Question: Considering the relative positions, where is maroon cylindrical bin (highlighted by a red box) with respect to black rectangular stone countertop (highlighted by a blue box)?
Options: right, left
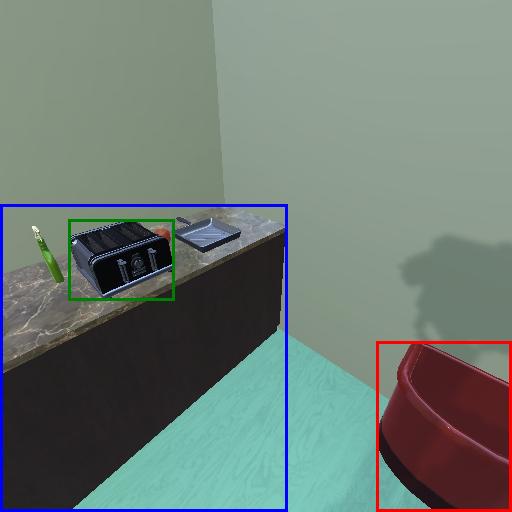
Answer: right